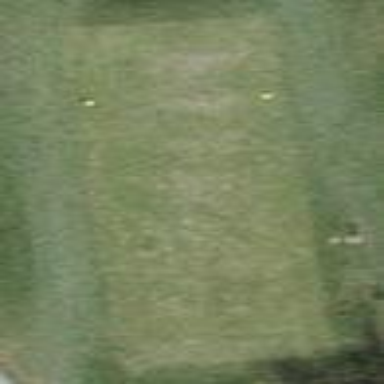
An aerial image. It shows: Grass area designated as golf tee.